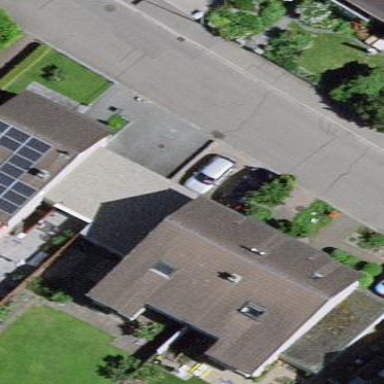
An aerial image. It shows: Semi-detached house.